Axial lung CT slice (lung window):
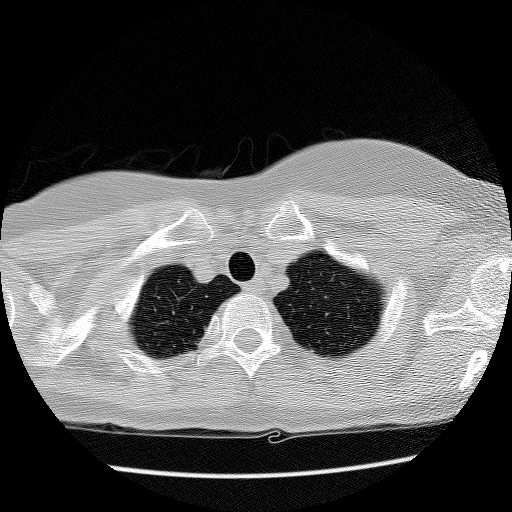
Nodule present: no